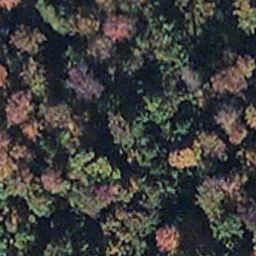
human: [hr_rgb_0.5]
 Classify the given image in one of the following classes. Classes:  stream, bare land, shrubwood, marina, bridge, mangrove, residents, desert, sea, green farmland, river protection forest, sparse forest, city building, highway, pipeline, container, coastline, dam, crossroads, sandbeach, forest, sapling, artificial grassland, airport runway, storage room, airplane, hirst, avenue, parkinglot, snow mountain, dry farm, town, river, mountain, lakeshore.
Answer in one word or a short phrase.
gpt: mangrove